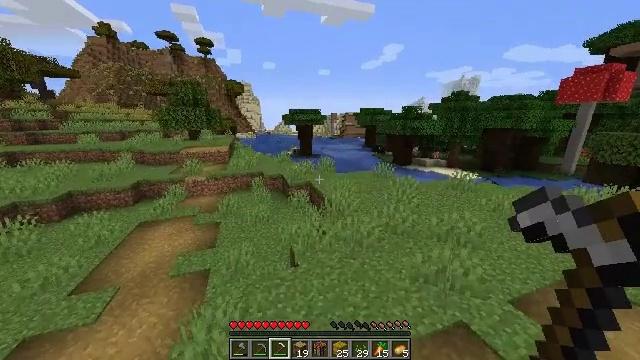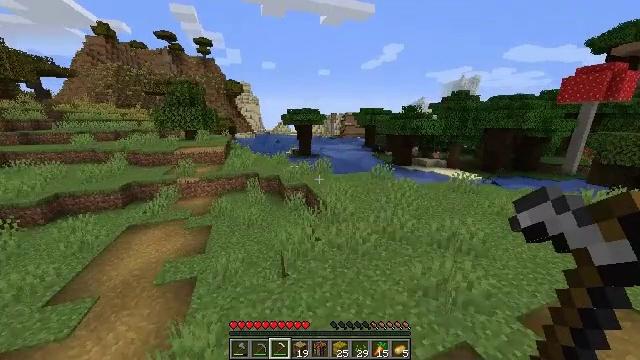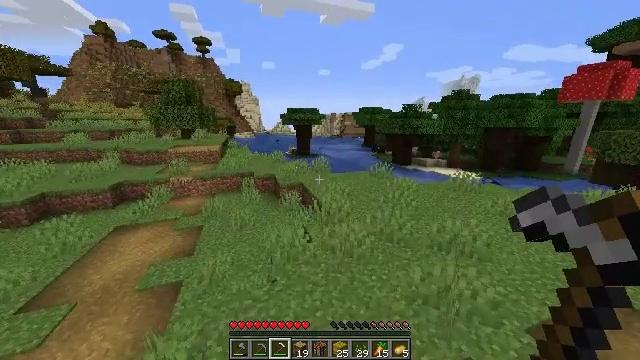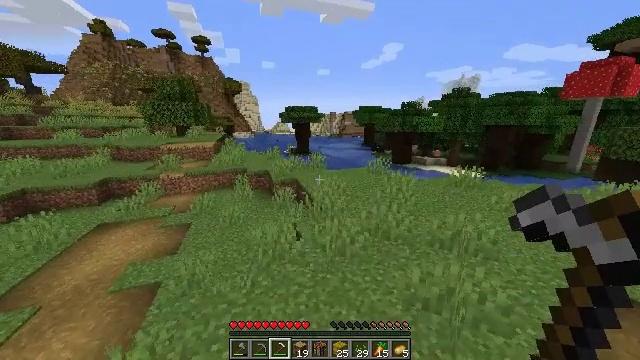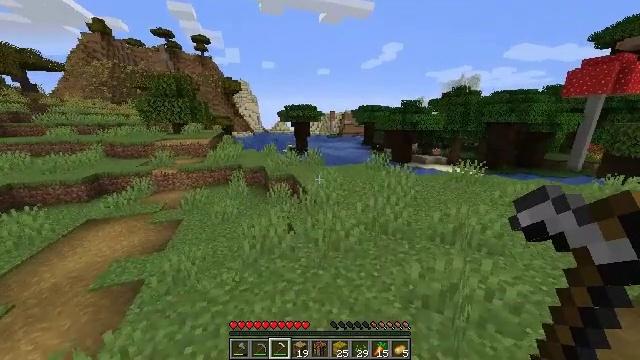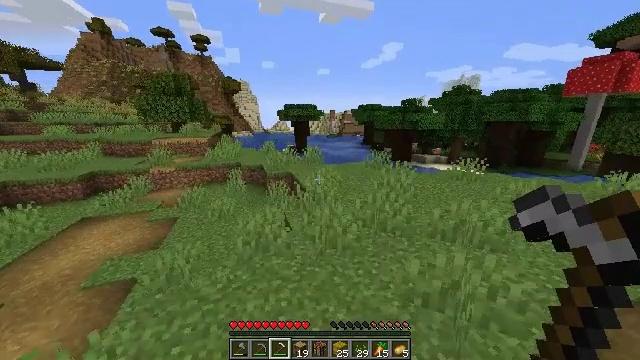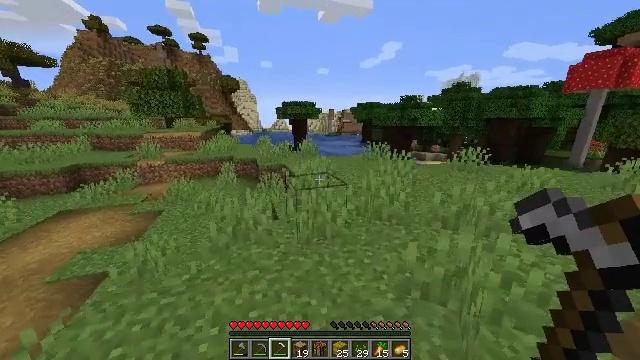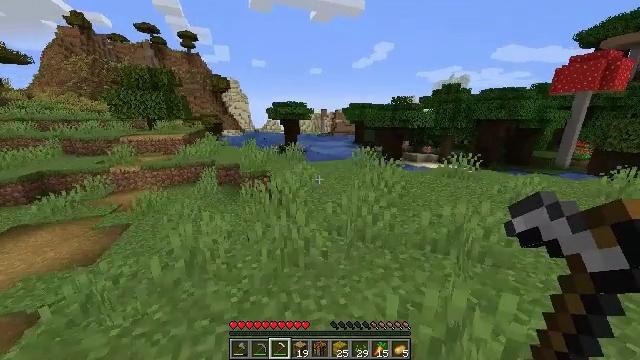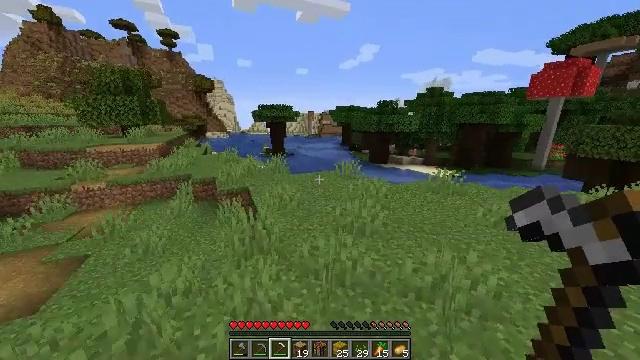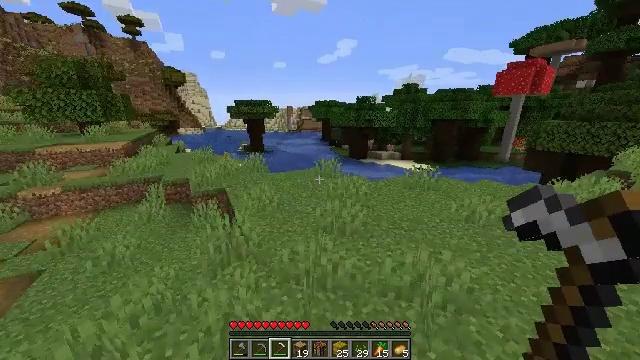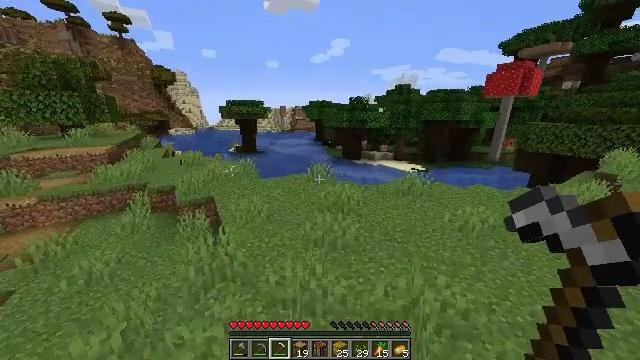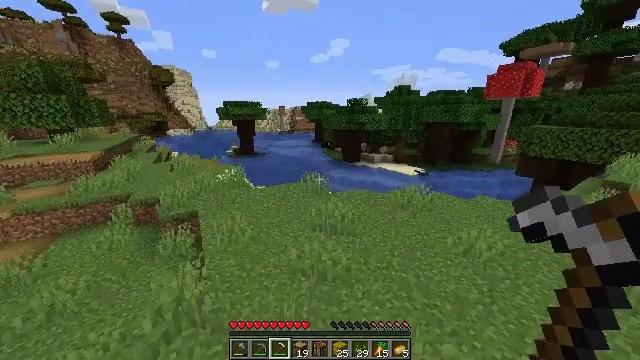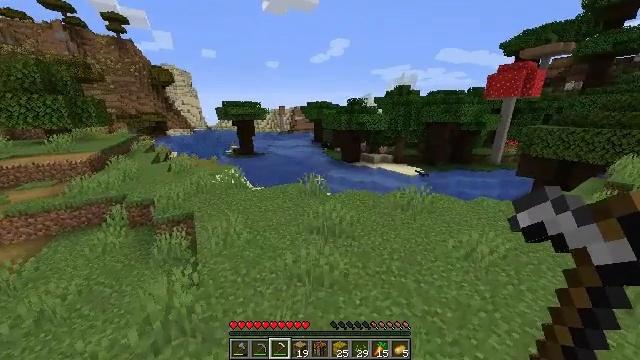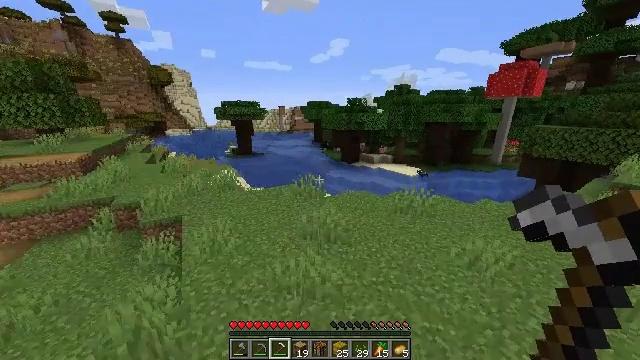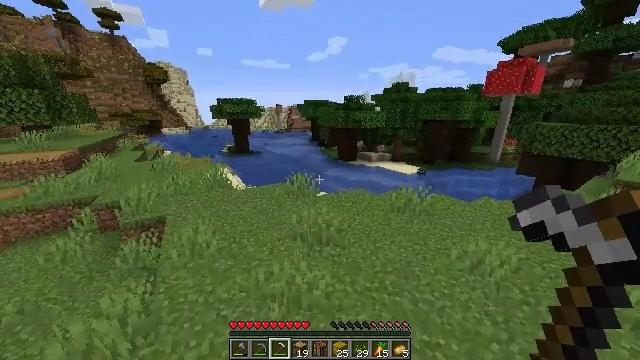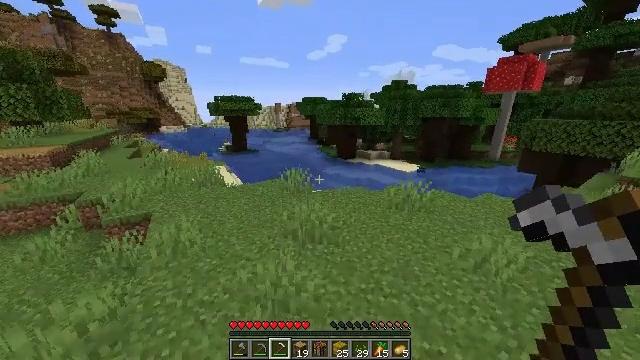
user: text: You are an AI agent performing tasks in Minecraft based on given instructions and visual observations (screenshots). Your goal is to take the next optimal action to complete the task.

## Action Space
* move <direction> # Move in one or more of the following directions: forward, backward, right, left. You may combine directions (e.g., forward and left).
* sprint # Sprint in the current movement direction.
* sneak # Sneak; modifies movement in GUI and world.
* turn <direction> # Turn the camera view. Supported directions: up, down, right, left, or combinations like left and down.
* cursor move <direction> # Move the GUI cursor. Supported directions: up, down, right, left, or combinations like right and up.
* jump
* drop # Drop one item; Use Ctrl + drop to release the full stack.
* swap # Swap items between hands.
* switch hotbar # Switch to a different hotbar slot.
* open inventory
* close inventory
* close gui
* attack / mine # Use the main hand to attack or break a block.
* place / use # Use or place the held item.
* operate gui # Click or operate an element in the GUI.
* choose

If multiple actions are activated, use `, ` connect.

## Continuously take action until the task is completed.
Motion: motion action
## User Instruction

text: Gather oak leaves by attacking.
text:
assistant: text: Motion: move forward and move right, sprint, jump
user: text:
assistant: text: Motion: move forward and move right, sprint, jump
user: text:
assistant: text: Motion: move forward and move right, sprint, jump
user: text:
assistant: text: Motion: move forward and move right, sprint, jump
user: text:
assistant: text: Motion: move forward and move right, sprint, jump
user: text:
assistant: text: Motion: move forward and move right, sprint, jump
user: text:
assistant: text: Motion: move forward and move right, sprint, turn right, jump
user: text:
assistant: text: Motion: move forward and move right, sprint, turn right, jump
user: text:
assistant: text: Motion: move forward and move right, sprint, turn right and down, jump
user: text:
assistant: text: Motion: move forward and move right, sprint, turn right, jump
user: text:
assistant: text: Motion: move forward and move right, sprint, jump
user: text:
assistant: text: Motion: move forward and move right, sprint, jump
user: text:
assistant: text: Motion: move forward and move right, sprint, jump
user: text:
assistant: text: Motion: move forward and move right, sprint, jump
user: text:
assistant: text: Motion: move forward and move right, sprint, jump
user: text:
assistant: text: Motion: move forward and move right, sprint, jump
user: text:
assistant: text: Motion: move forward and move right, sprint, jump
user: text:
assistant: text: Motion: move forward and move right, jump
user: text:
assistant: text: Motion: move forward and move right, turn right, jump
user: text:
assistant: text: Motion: move forward and move right, turn right, jump
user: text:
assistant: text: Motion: move forward and move right, jump
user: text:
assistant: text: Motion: move forward and move right, sprint, turn right and down, jump
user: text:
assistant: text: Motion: move forward and move right, sprint, turn right and down, jump
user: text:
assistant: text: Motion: move forward and move right, sprint, turn right and down, jump
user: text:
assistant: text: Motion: move forward and move right, sprint, turn right, jump
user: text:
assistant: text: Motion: move forward and move right, sprint, turn right, jump
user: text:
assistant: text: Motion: move forward and move right, sprint, turn right, jump
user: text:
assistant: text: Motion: move forward and move right, sprint, turn right, jump
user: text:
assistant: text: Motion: move forward and move right, sprint, turn right, jump
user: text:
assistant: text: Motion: move forward and move right, sprint, turn right, jump